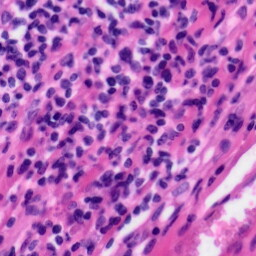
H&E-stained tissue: Tonsil